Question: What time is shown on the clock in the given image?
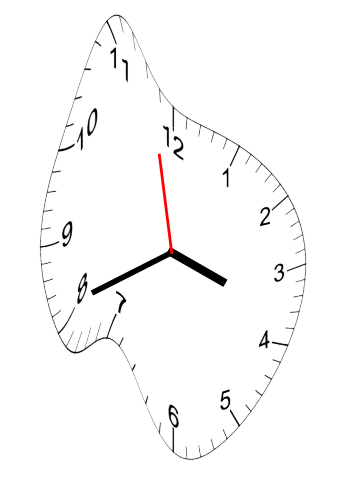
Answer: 03:40:58